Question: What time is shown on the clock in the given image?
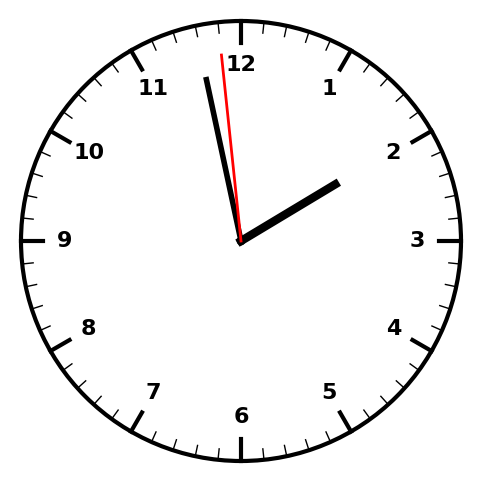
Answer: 01:57:59